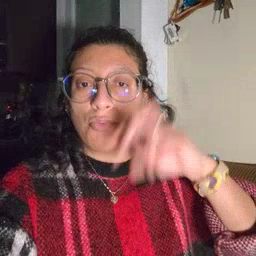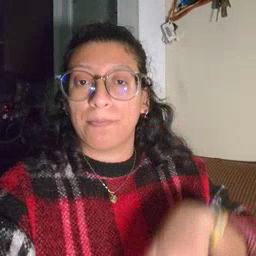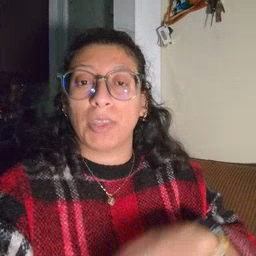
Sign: jump